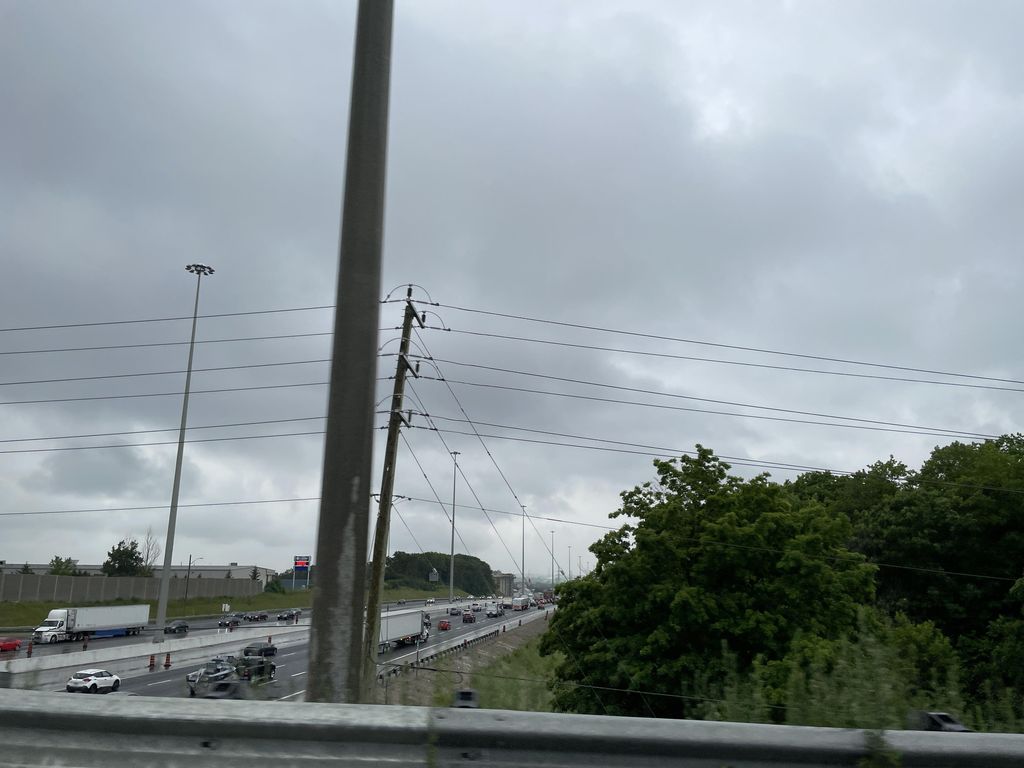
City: kitchener-waterloo